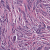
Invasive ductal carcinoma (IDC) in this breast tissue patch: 1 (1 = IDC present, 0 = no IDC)